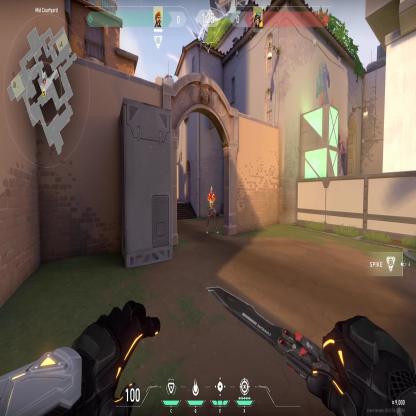
Label: enemy